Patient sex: M
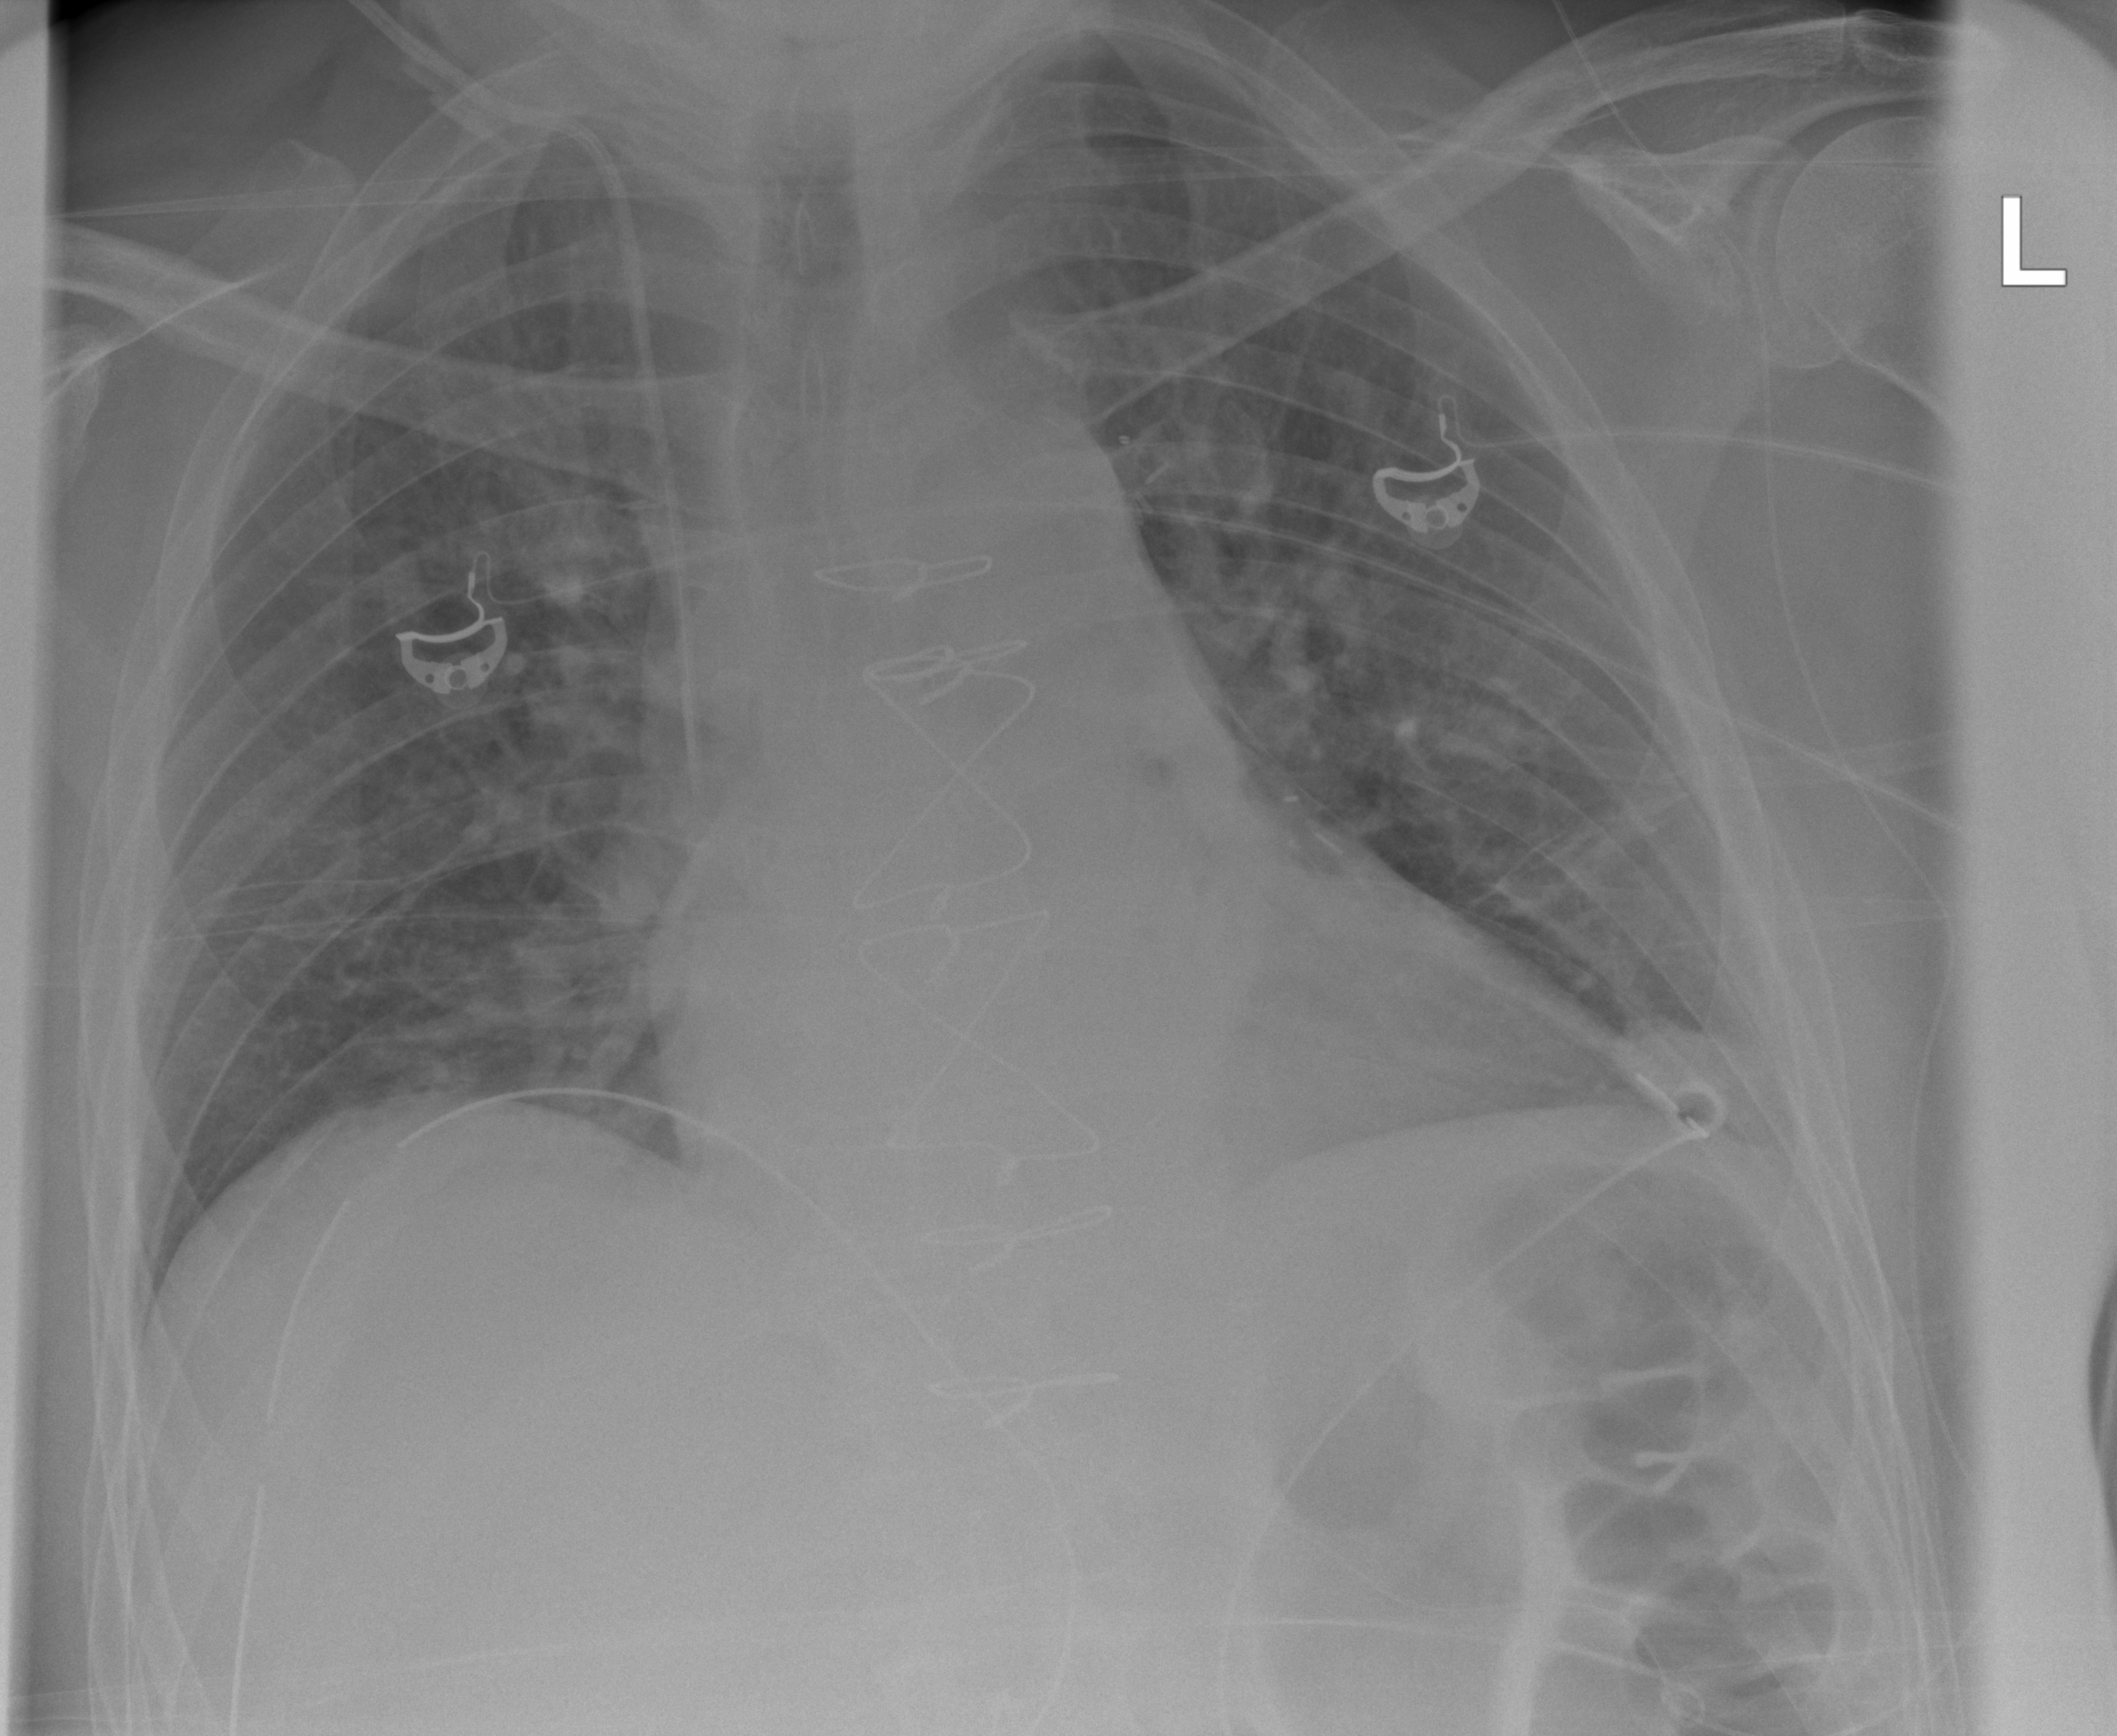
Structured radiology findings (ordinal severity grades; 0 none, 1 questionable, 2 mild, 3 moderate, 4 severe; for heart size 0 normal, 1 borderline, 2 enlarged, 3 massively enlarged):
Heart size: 1
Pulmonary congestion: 0
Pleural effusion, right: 0
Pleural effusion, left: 2
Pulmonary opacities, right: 0
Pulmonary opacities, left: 0
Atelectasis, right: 0
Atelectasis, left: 2